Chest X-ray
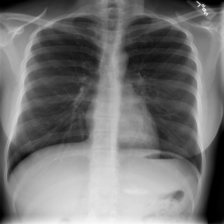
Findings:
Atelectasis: negative
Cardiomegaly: negative
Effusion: negative
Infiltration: negative
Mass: negative
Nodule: negative
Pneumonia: negative
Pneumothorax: negative
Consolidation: negative
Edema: negative
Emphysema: negative
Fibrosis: negative
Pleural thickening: negative
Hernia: negative